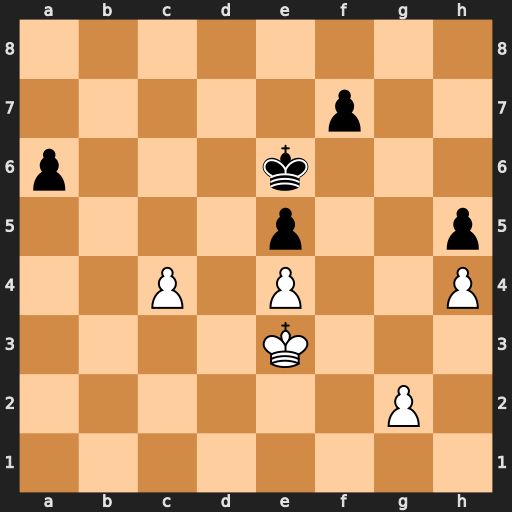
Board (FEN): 8/5p2/p3k3/4p2p/2P1P2P/4K3/6P1/8
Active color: w
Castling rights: -
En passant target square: -
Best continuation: g4 hxg4 h5 a5 h6